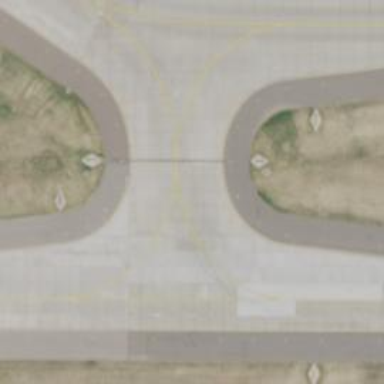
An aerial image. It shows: View of taxiway at the airport.